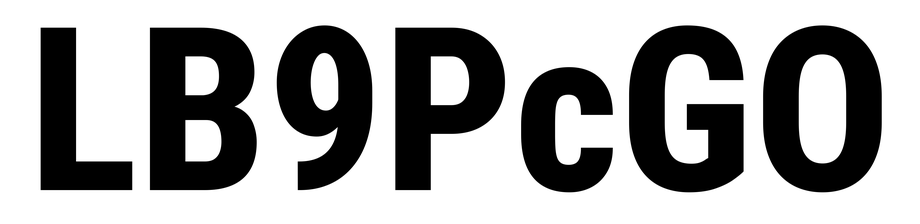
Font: Roboto_Condensed_ExtraBold